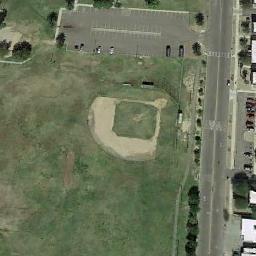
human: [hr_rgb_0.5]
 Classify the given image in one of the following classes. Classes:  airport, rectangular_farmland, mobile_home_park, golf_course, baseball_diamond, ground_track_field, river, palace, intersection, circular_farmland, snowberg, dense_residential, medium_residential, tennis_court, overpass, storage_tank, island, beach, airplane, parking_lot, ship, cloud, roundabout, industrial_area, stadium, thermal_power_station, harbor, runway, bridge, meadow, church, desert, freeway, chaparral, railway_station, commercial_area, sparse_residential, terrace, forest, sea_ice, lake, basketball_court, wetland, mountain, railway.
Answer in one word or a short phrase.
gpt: baseball_diamond